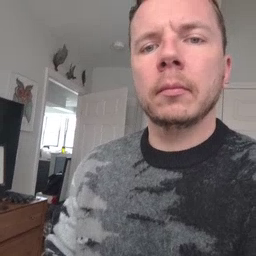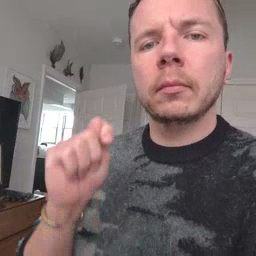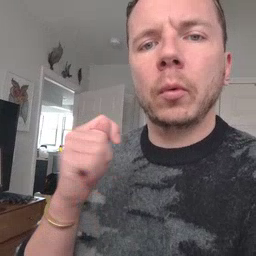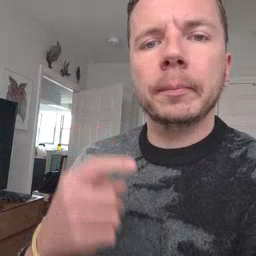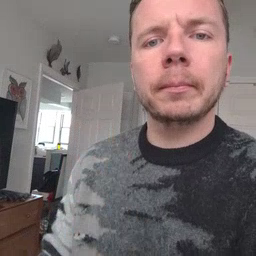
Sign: toy